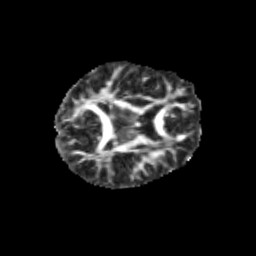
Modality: FA
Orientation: axial
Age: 12
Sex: female
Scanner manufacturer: siemens
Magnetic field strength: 3 T
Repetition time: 3.8 s
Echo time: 0.07 s